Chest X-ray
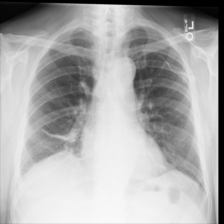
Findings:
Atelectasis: positive
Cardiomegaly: negative
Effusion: negative
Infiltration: negative
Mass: negative
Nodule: negative
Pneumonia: negative
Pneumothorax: negative
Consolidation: negative
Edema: negative
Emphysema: negative
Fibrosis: negative
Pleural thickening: negative
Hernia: negative